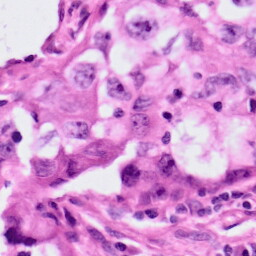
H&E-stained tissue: Lung